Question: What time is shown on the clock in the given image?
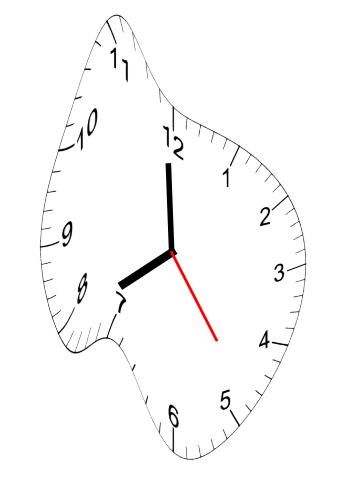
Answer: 07:59:24